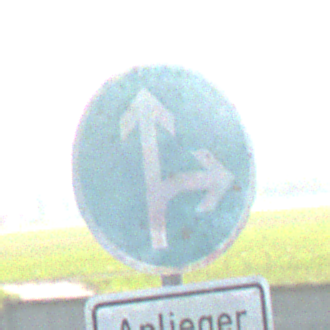
Verkehrszeichen: VorgeschriebeneFahrtrichtungGeradeausOderRechts
Zusatzzeichen unten: PersonengruppenFrei1
Umgebung: Outdoor, Special
Tageszeit: MorningAfternoon
Wetter: Clear
Licht: Natural
Jahreszeit: NotSpecified
Kontrast: HighContrast